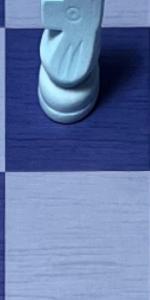
Label: Empty